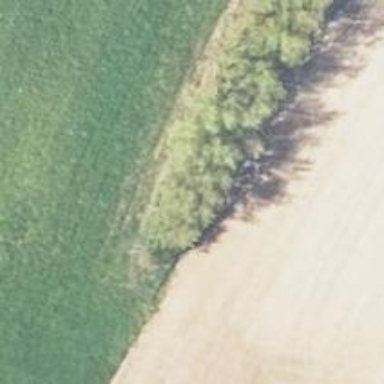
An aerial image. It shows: Row of trees in natural setting.